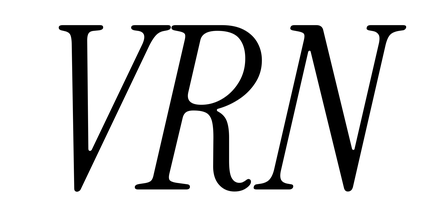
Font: InstrumentSerif-Italic